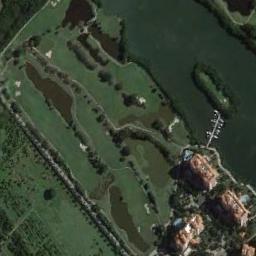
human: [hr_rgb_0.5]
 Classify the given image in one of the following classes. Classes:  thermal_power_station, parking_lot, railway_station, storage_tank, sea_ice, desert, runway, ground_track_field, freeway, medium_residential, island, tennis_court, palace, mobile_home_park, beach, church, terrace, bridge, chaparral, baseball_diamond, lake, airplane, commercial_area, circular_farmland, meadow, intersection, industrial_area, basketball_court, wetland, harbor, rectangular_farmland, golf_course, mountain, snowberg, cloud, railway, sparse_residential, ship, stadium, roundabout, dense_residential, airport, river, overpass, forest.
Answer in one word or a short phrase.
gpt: golf_course